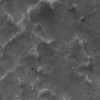
Atmospheric dust classification: not_dusty